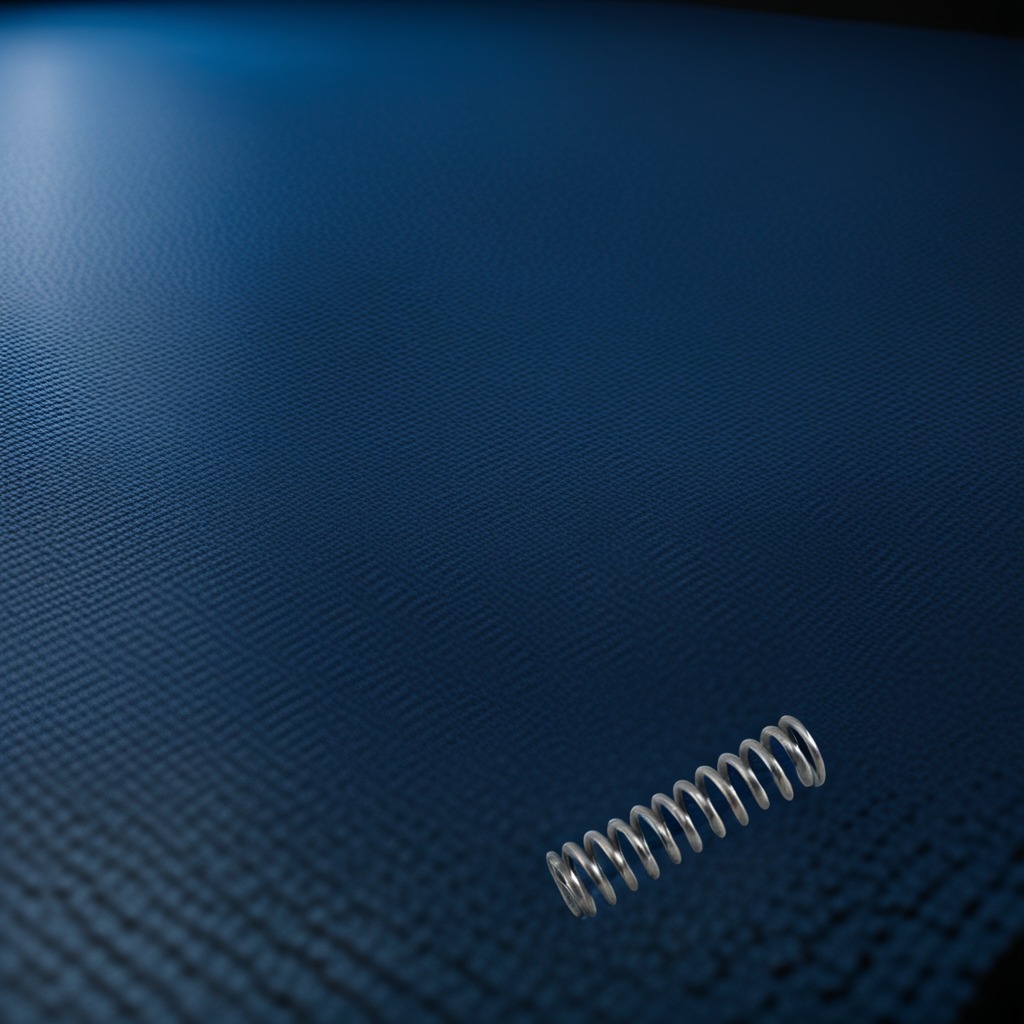
A coiled metal spring lies on the tabletop.